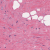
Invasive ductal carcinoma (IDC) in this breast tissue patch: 0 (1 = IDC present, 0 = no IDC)